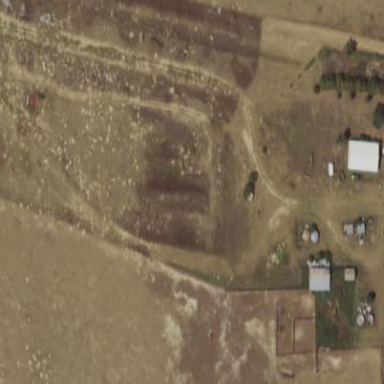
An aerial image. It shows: Farmyard area.